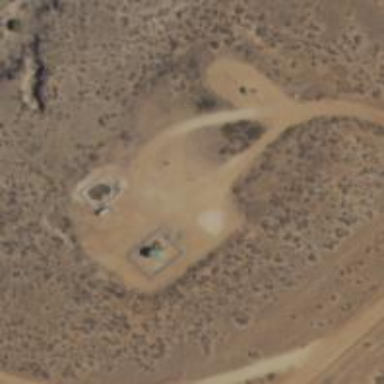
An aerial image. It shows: Storage tank that is man-made.